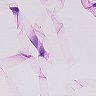
Metastatic tissue present: no